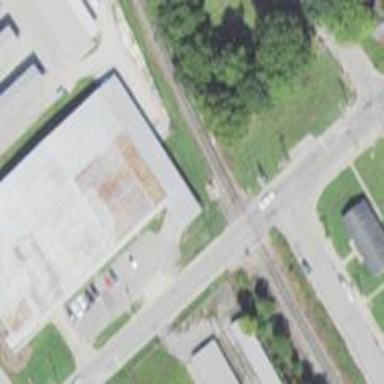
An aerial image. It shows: Railway level crossing.